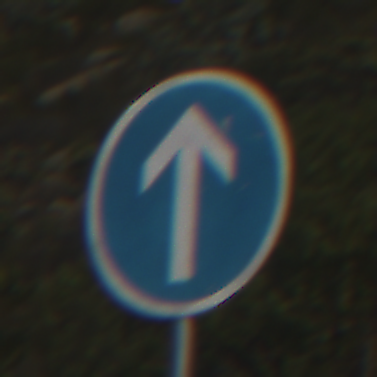
Verkehrszeichen: VorgeschriebeneFahrtrichtungGeradeaus
Umgebung: Outdoor, RoadRail
Tageszeit: MorningAfternoon
Wetter: PartlyCloudy
Licht: Natural
Jahreszeit: NotSpecified
Kontrast: HighContrast